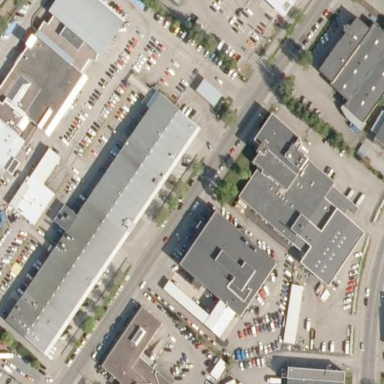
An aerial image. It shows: Industrial building.